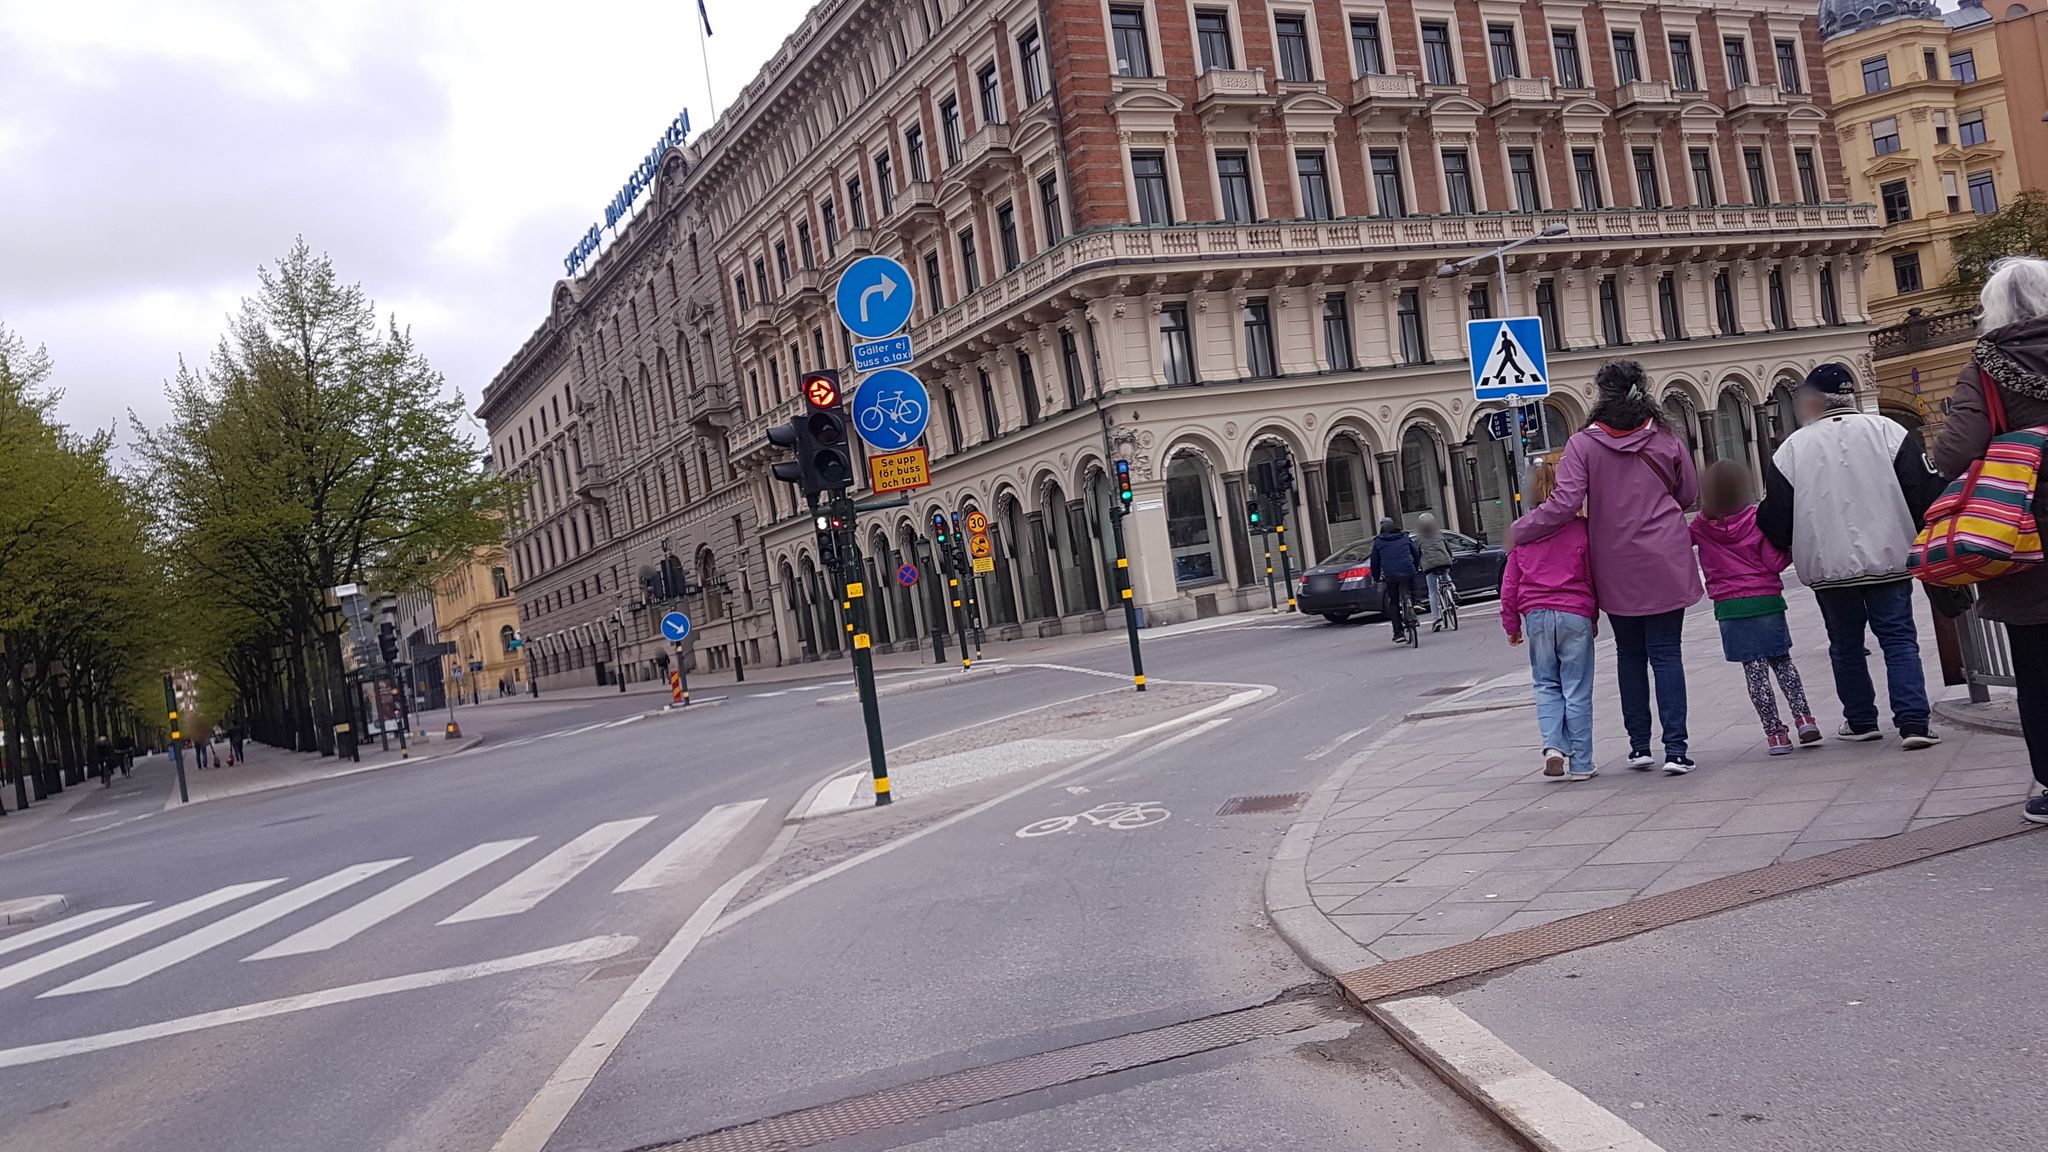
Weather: clear
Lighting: day
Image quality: good
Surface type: cycling surface
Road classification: cycleway
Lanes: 2, 1
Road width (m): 2.1
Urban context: urban centre
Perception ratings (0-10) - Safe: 7.2, Lively: 8.88, Beautiful: 4.33, Boring: 3.31, Depressing: 4.25, Wealthy: 9.32